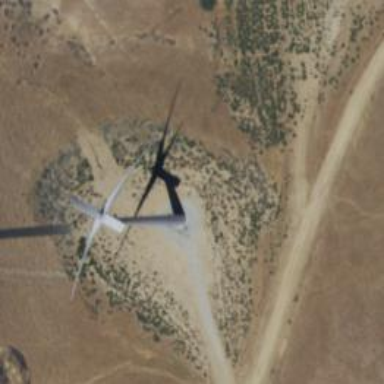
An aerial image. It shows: Wind generator powered by horizontal-axis wind turbine.